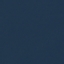
Label: SeaLake